Field crop: maize
Growth stage: 2
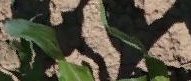
Species: maize